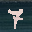
Label: 7